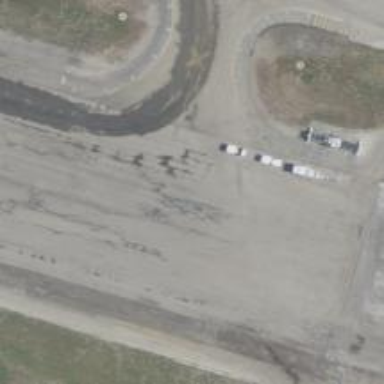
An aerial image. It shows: Image of taxiway at airport.